Question: My problem is that, after adding a new plugin to my Wordpress CMS, my site as well as the Wordpress CMS shows a PHP error:
> Warning: Missing argument 2 for wpdb::prepare(), called in /home/a4921378/public_html/wp-content/themes/xscholar/framework/includes/core-functions.php on line 433 and defined in /home/a4921378/public_html/wp-includes/wp-db.php on line 1285

Can someone please tell me what is wrong and I would be very appreciative if someone converts/fixes this piece of code.
I'm an amateur coder, only understand the basics and haven't learned PHP yet, I use Wordpress quite often but something like this never came up before. I've been trying to figure out what's wrong but haven't succeeded in 2 hours.
I have already visited the pages <URL>
'''
$terms = $wpdb->get_results($wpdb->prepare( 'SELECT name, slug FROM ' . $wpdb->prefix . 'terms, ' . $wpdb->prefix . 'term_taxonomy WHERE ' . $wpdb->prefix . 'terms.term_id = ' . $wpdb->prefix . 'term_taxonomy.term_id AND taxonomy = "product_cat" ORDER BY name ASC;'));
$wpdb->get_var( $wpdb->prepare( "SELECT wposts.ID FROM $wpdb->posts wposts, $wpdb->postmeta wpostmeta WHERE wposts.ID = wpostmeta.post_id AND wpostmeta.meta_key = '_wp_attached_file' AND wpostmeta.meta_value = '%s' AND wposts.post_type = 'attachment'", $attachment_url));
'''
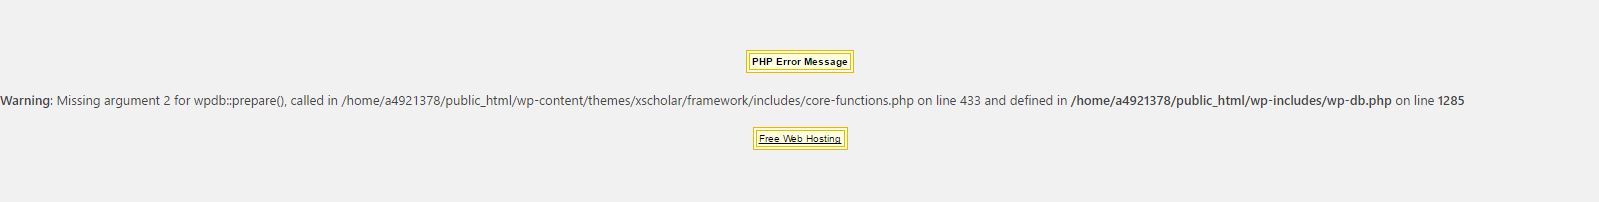
Answer: You don't have to use '$wpdb->prepare' for your first query, because the query does not have any placeholder (<URL>. Just simply use:
'''
$terms = $wpdb->get_results('SELECT name, slug FROM ' . $wpdb->prefix . 'terms, ' . $wpdb->prefix . 'term_taxonomy WHERE ' . $wpdb->prefix . 'terms.term_id = ' . $wpdb->prefix . 'term_taxonomy.term_id AND taxonomy = "product_cat" ORDER BY name ASC;');
'''
Your second query has a placeholder (that '%s'), but it is wrapped in quotes. It should not be wrapped, the 'prepare' method takes care of it. Just use:
'''
$wpdb->get_var( $wpdb->prepare( "SELECT wposts.ID FROM $wpdb->posts wposts, $wpdb->postmeta wpostmeta WHERE wposts.ID = wpostmeta.post_id AND wpostmeta.meta_key = '_wp_attached_file' AND wpostmeta.meta_value = %s AND wposts.post_type = 'attachment'", $attachment_url));
'''